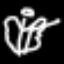
Label: angel